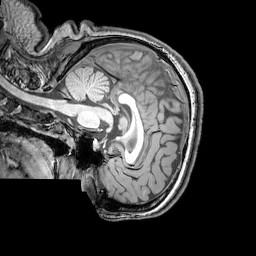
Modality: T1w
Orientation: sagittal
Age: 21
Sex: female
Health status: healthy
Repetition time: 0.081 s
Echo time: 0.037 s